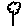
Label: flower